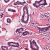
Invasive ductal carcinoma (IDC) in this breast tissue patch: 1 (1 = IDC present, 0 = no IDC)